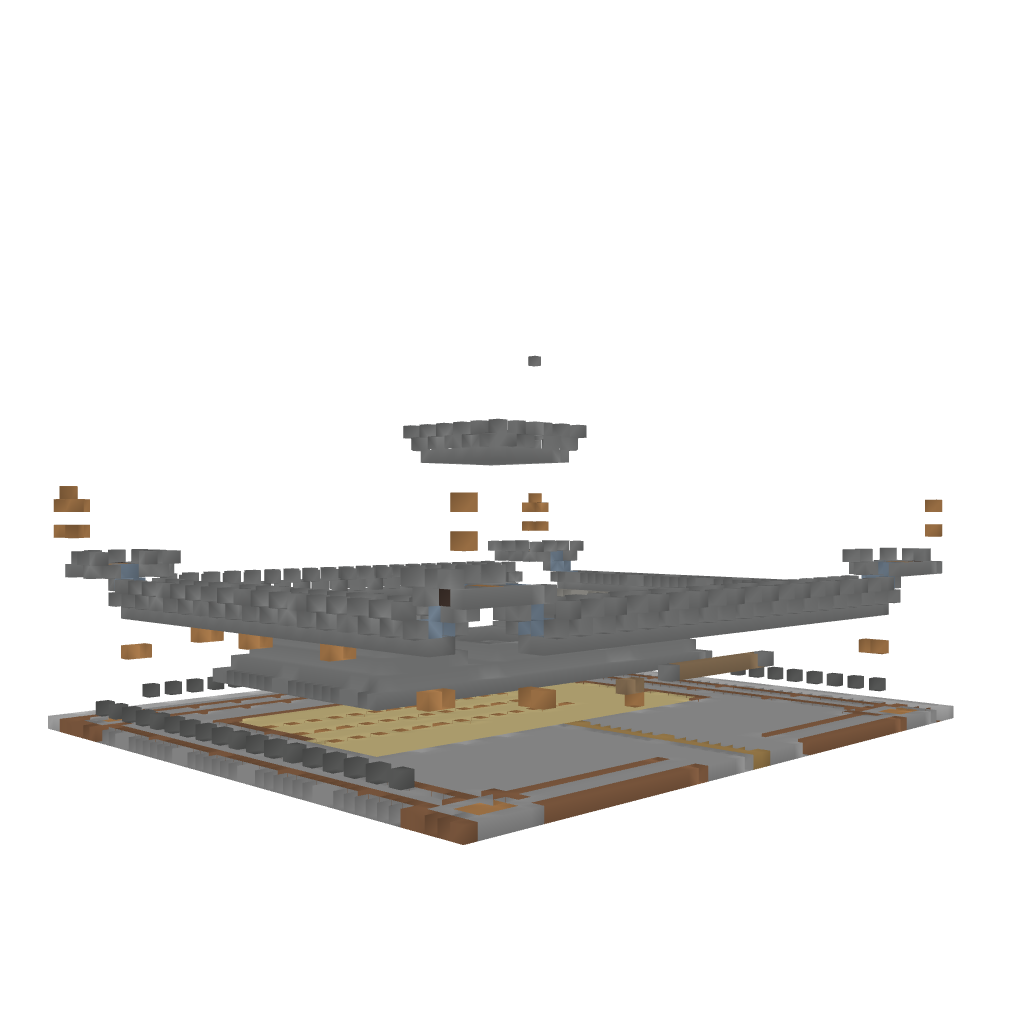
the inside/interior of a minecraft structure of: Castle House